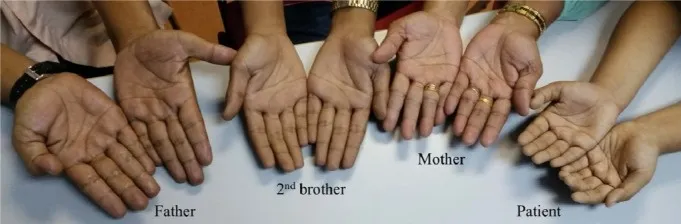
(From right) Skin colour of patient, her mother, second brother and father.
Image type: medical_photograph (other_medical_photograph)